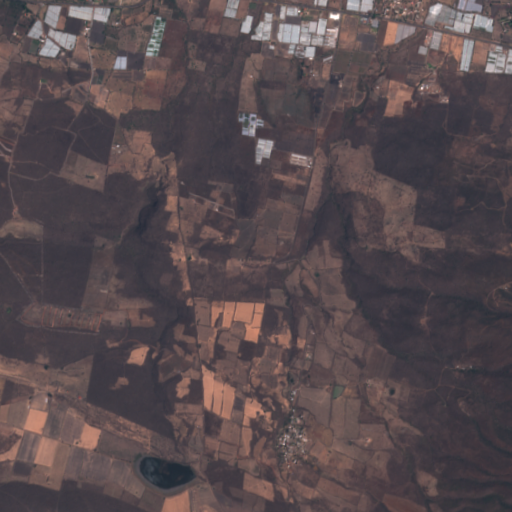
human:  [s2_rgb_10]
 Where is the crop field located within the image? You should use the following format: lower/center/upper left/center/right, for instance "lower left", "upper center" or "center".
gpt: The crop field is located in the upper right of the image.
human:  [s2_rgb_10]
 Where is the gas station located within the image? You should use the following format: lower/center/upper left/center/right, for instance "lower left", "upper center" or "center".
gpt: The gas station is located in the upper right of the image.
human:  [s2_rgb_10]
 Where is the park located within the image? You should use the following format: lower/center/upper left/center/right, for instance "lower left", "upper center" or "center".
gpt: The park is located in the upper right of the image.
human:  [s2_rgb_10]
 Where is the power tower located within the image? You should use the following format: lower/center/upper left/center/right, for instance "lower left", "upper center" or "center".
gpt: The power tower is located in the lower left of the image.
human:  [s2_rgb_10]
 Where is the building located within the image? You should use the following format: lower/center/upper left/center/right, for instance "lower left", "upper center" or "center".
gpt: There is no building in the image.